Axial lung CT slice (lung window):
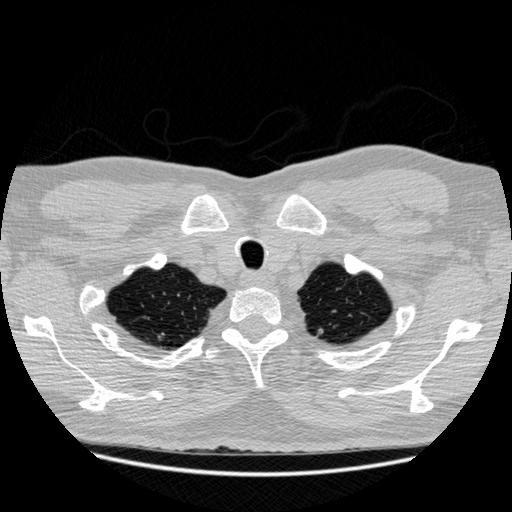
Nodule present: no